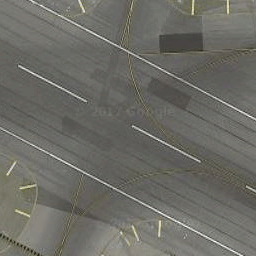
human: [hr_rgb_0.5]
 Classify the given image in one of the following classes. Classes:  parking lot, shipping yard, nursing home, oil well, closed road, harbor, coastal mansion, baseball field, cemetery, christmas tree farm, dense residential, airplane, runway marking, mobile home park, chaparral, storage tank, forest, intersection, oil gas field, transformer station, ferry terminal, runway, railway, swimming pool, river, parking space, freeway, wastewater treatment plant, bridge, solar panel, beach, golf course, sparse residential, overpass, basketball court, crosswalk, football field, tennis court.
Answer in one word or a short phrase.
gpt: runway